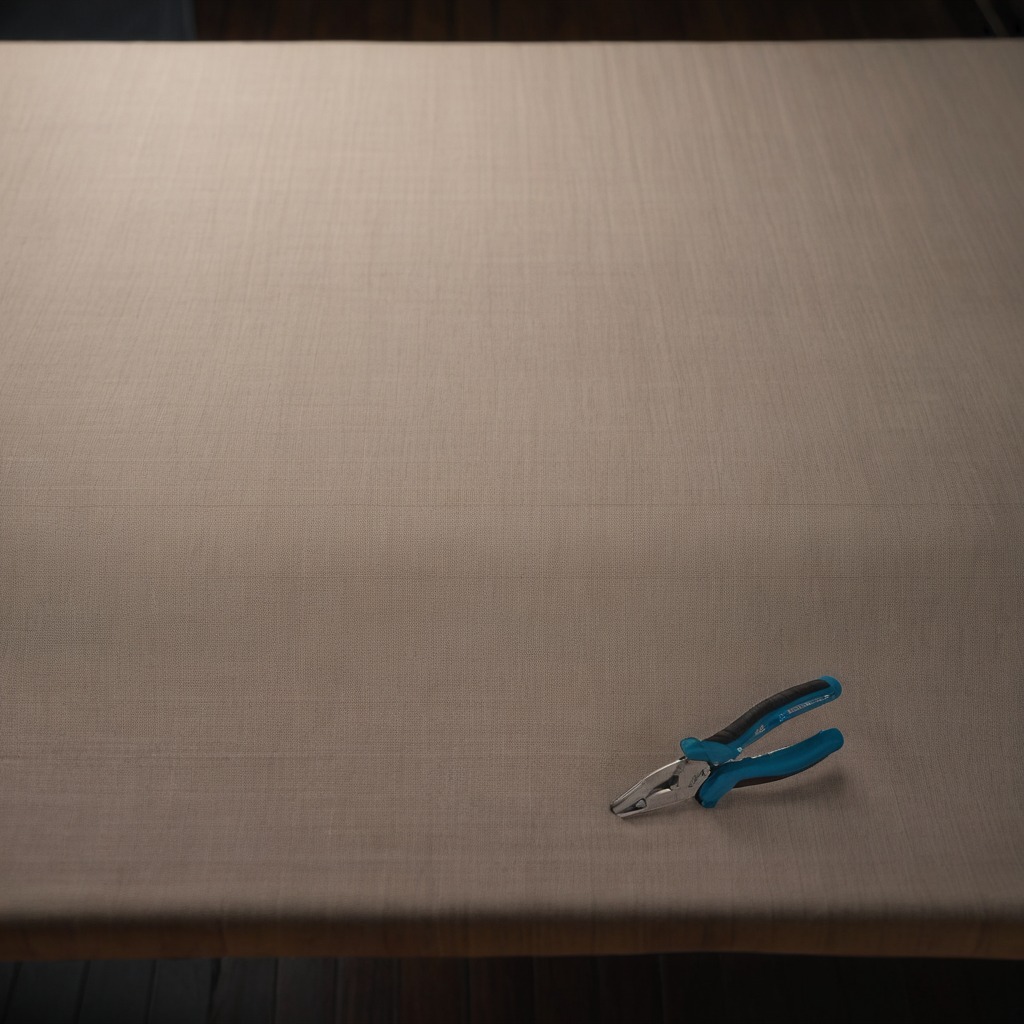
A plier lying on the wooden table in a workshop at night